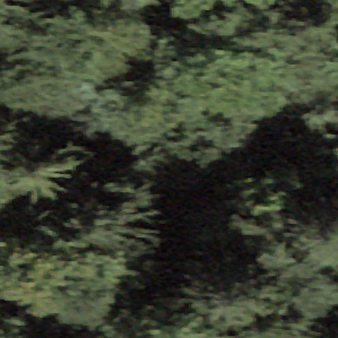
Label: other